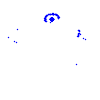
Particle: electron